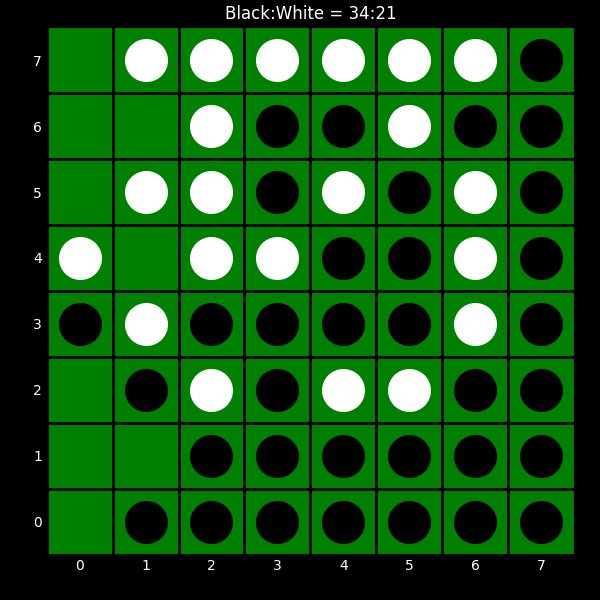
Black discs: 34
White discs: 21